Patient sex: M
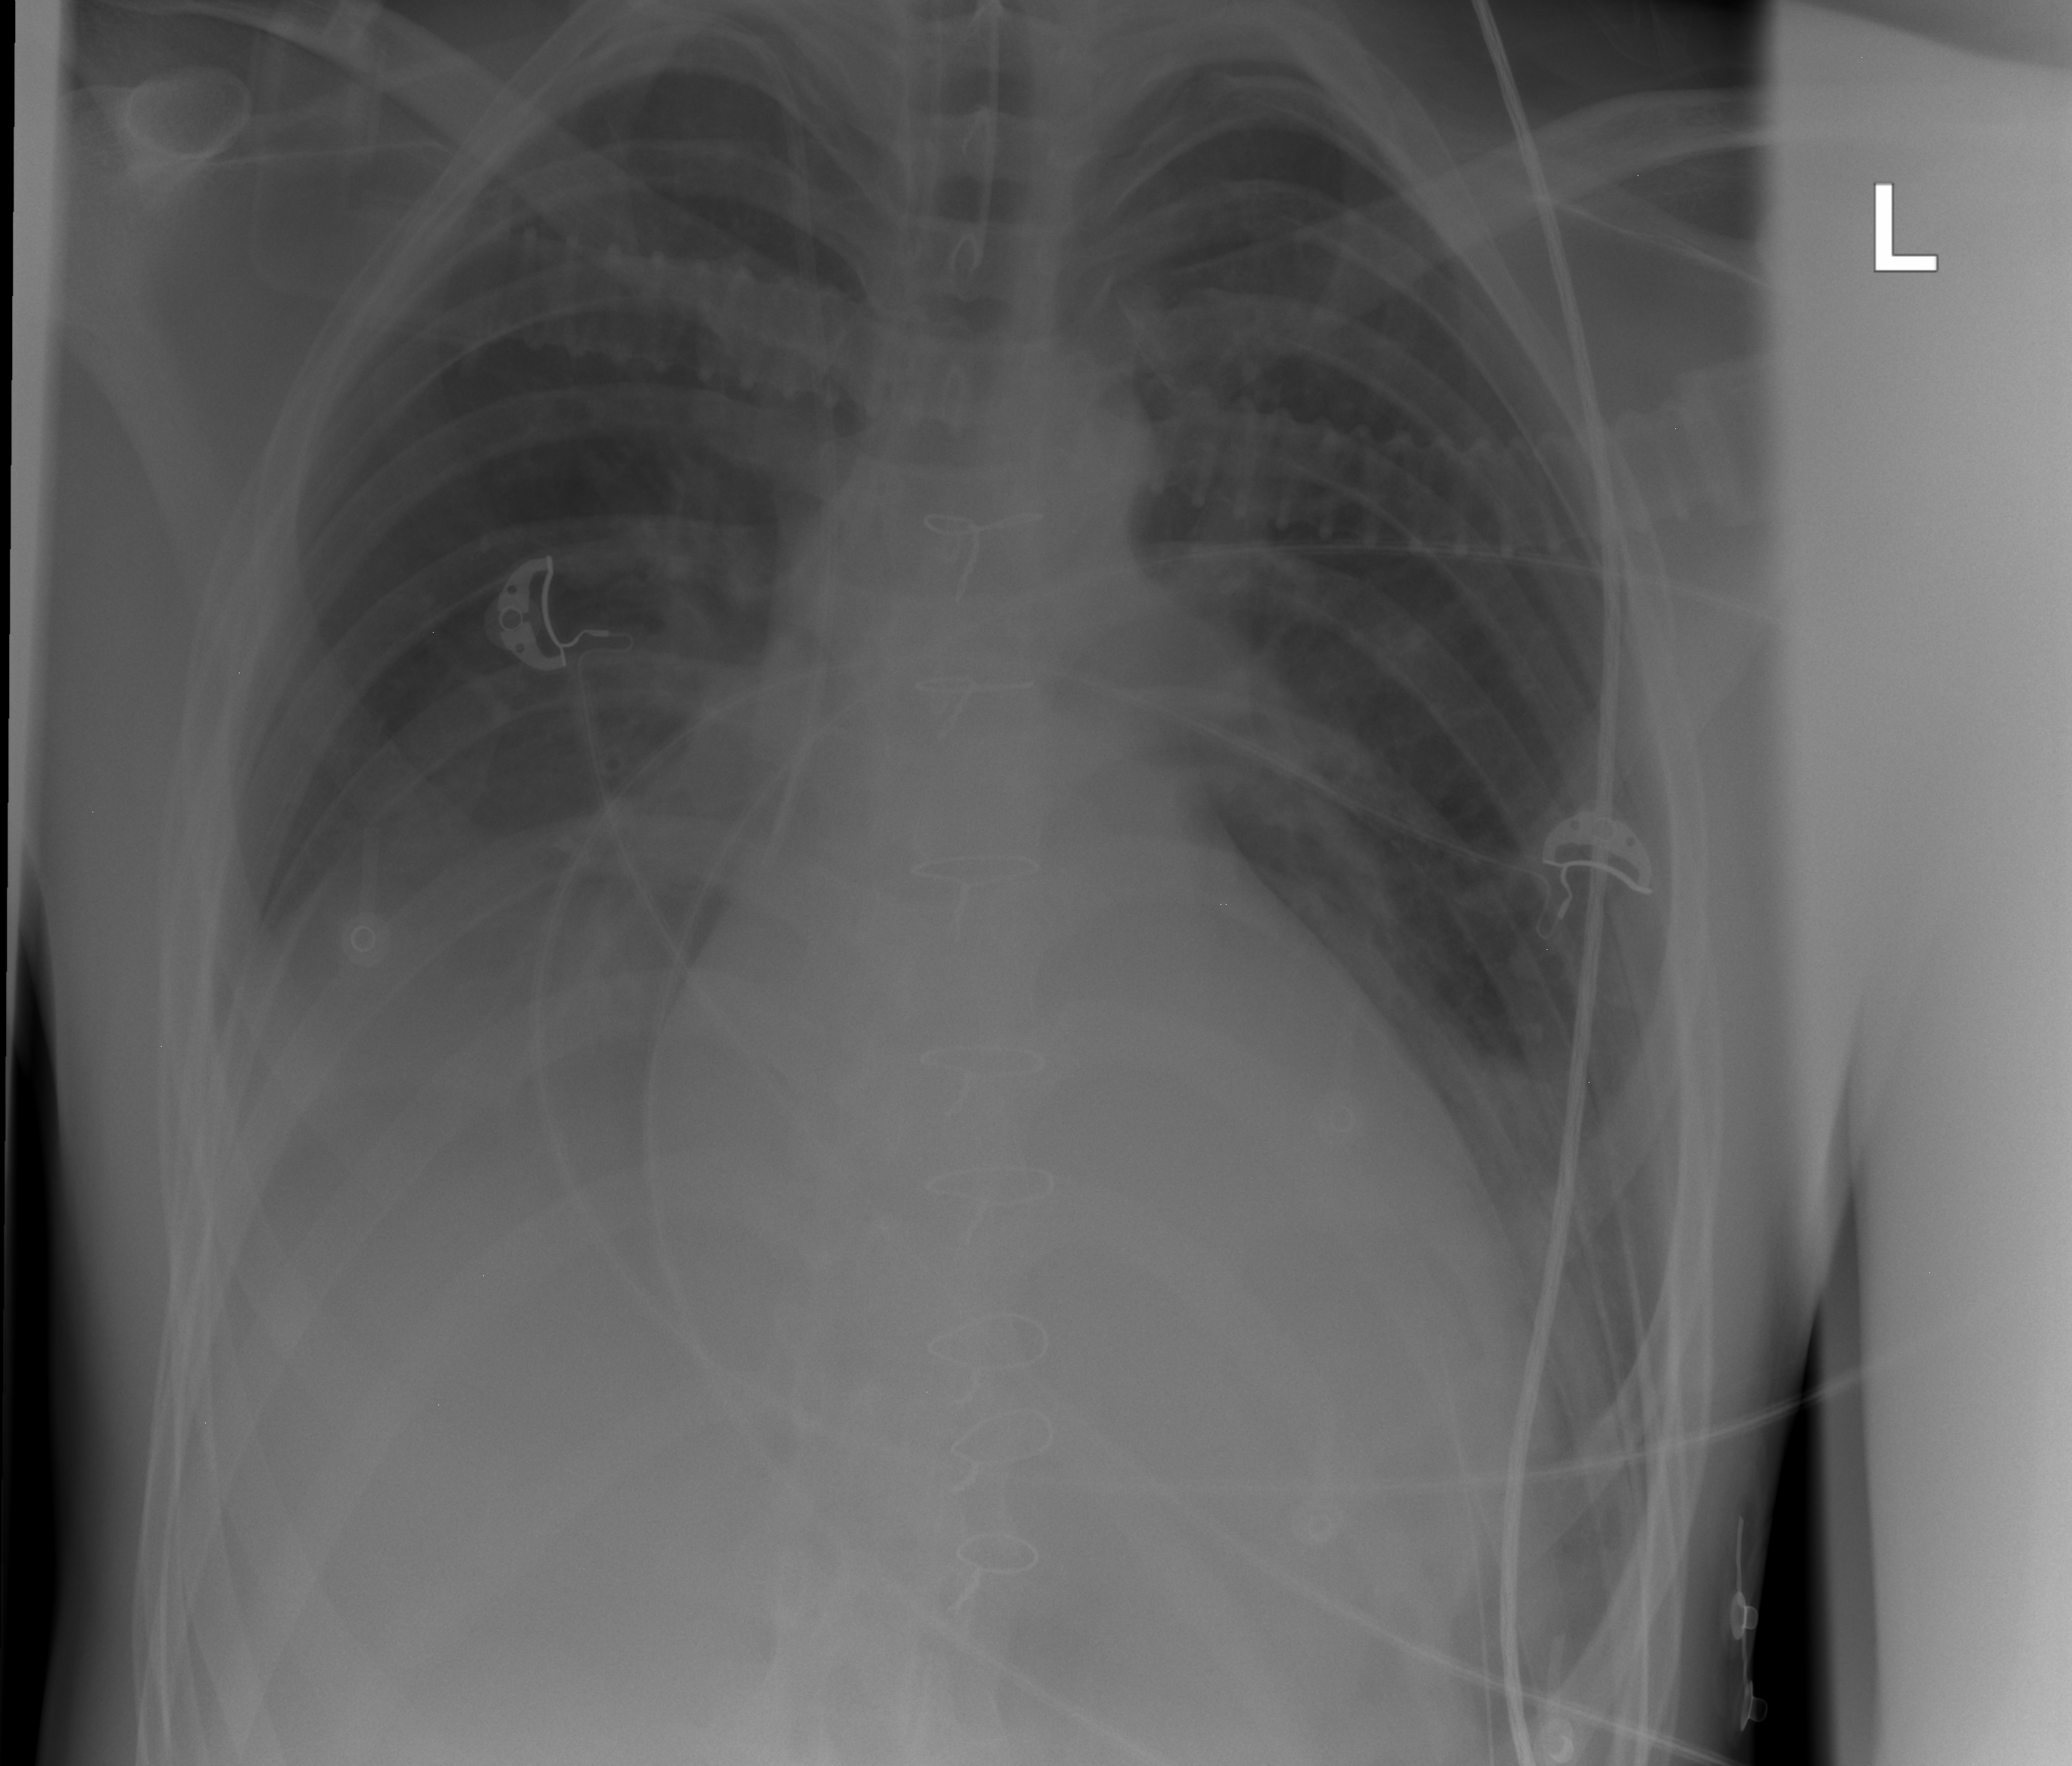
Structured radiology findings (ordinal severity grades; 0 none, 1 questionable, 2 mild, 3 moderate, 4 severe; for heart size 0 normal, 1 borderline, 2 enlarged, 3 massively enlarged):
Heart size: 0
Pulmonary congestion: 0
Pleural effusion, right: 3
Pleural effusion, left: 2
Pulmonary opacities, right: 0
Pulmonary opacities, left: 0
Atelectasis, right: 2
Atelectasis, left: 2